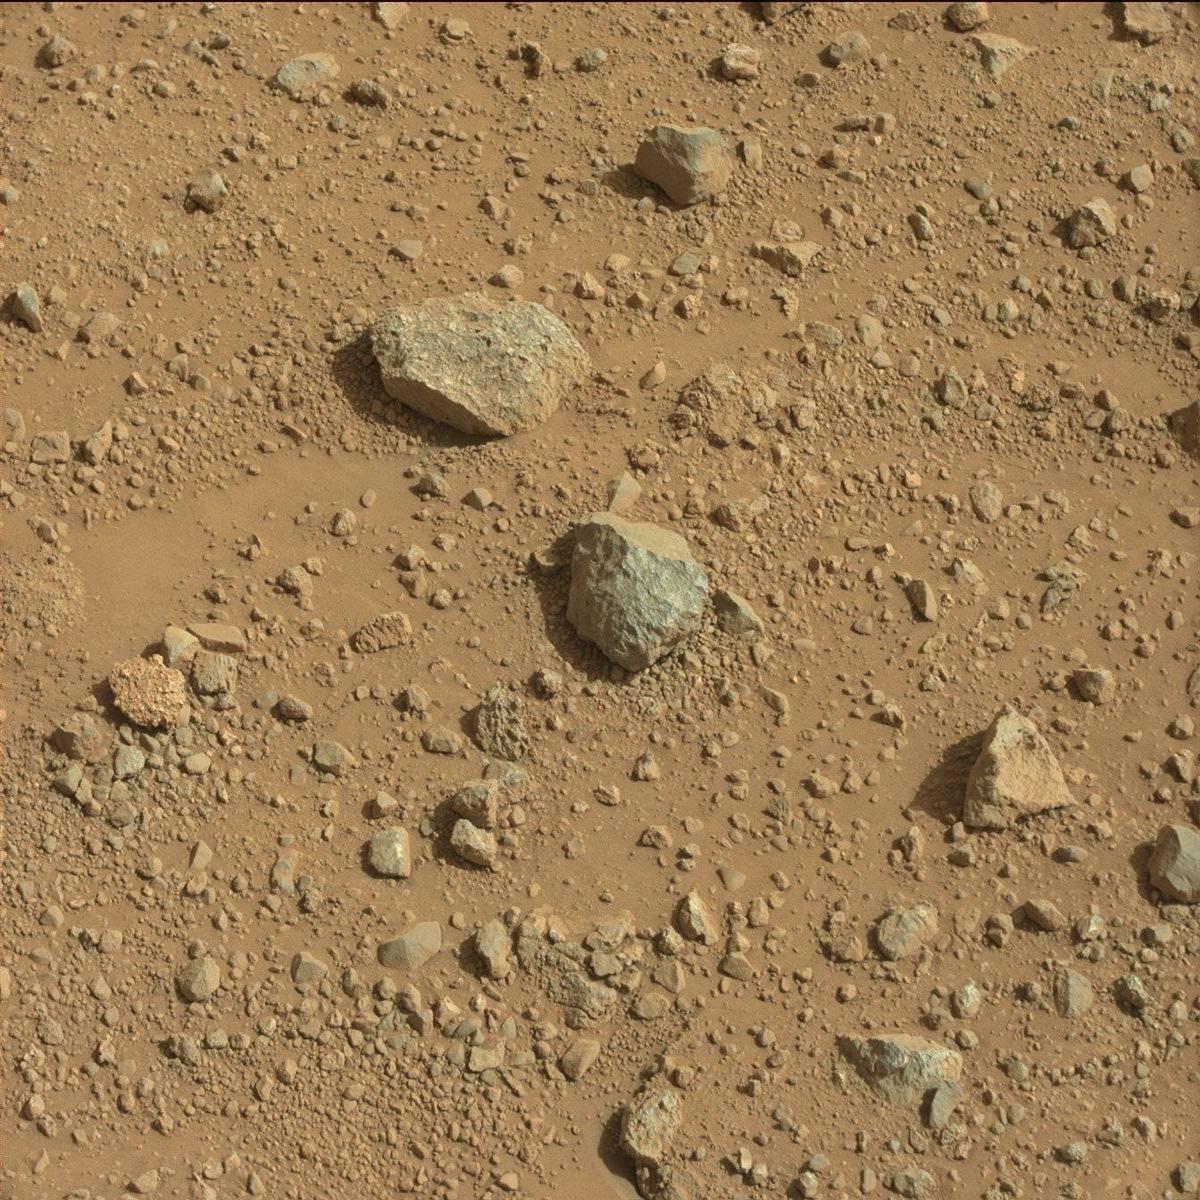
Terrain classes present: Bedrock, Rock, Sand / Soil